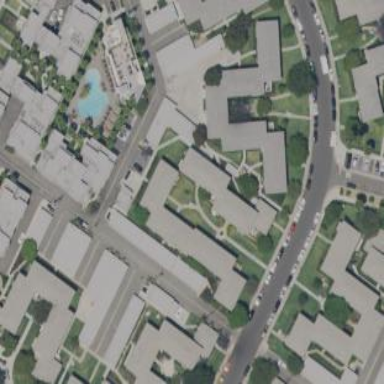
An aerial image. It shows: View of apartment building.